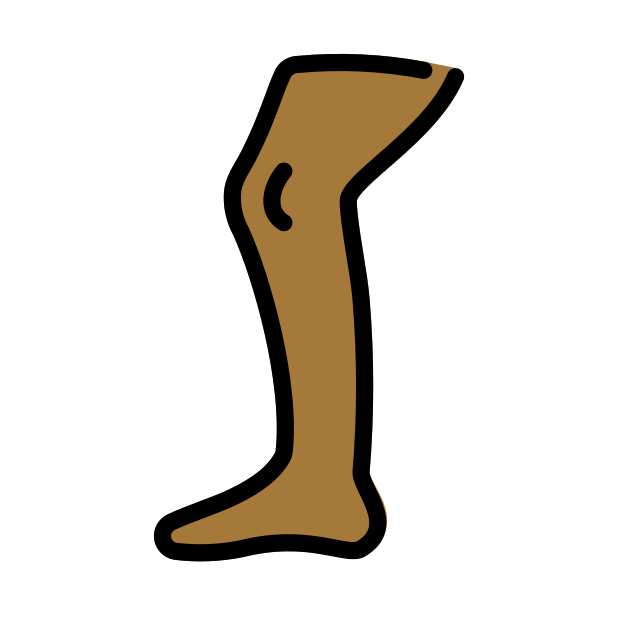
leg: medium-dark skin tone